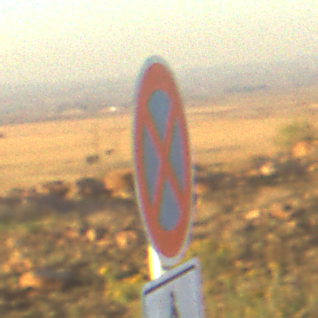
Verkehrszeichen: AbsolutesHalteverbot
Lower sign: HinweisDurchSinnbild18
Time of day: SunriseSunset
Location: Outdoor (Nature)
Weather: Clear
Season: NotSpecified
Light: Natural